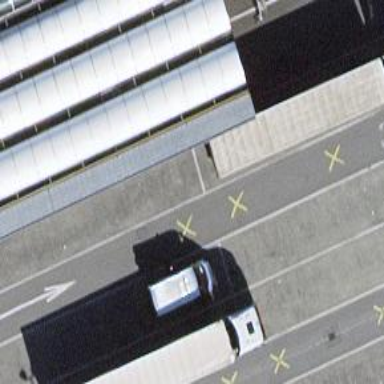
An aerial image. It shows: Border control barrier.